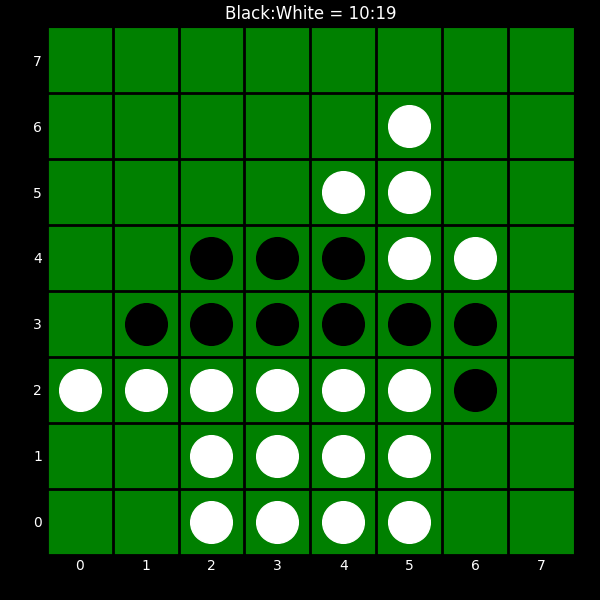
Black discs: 10
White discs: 19